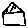
Label: house